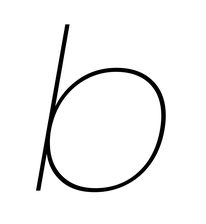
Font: Poppins-ThinItalic